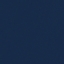
Label: SeaLake